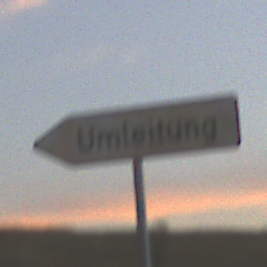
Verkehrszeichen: UmleitungswegweiserLinksweisend
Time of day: SunriseSunset
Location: Outdoor (RoadRail)
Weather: PartlyCloudy
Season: NotSpecified
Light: Natural